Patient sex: M
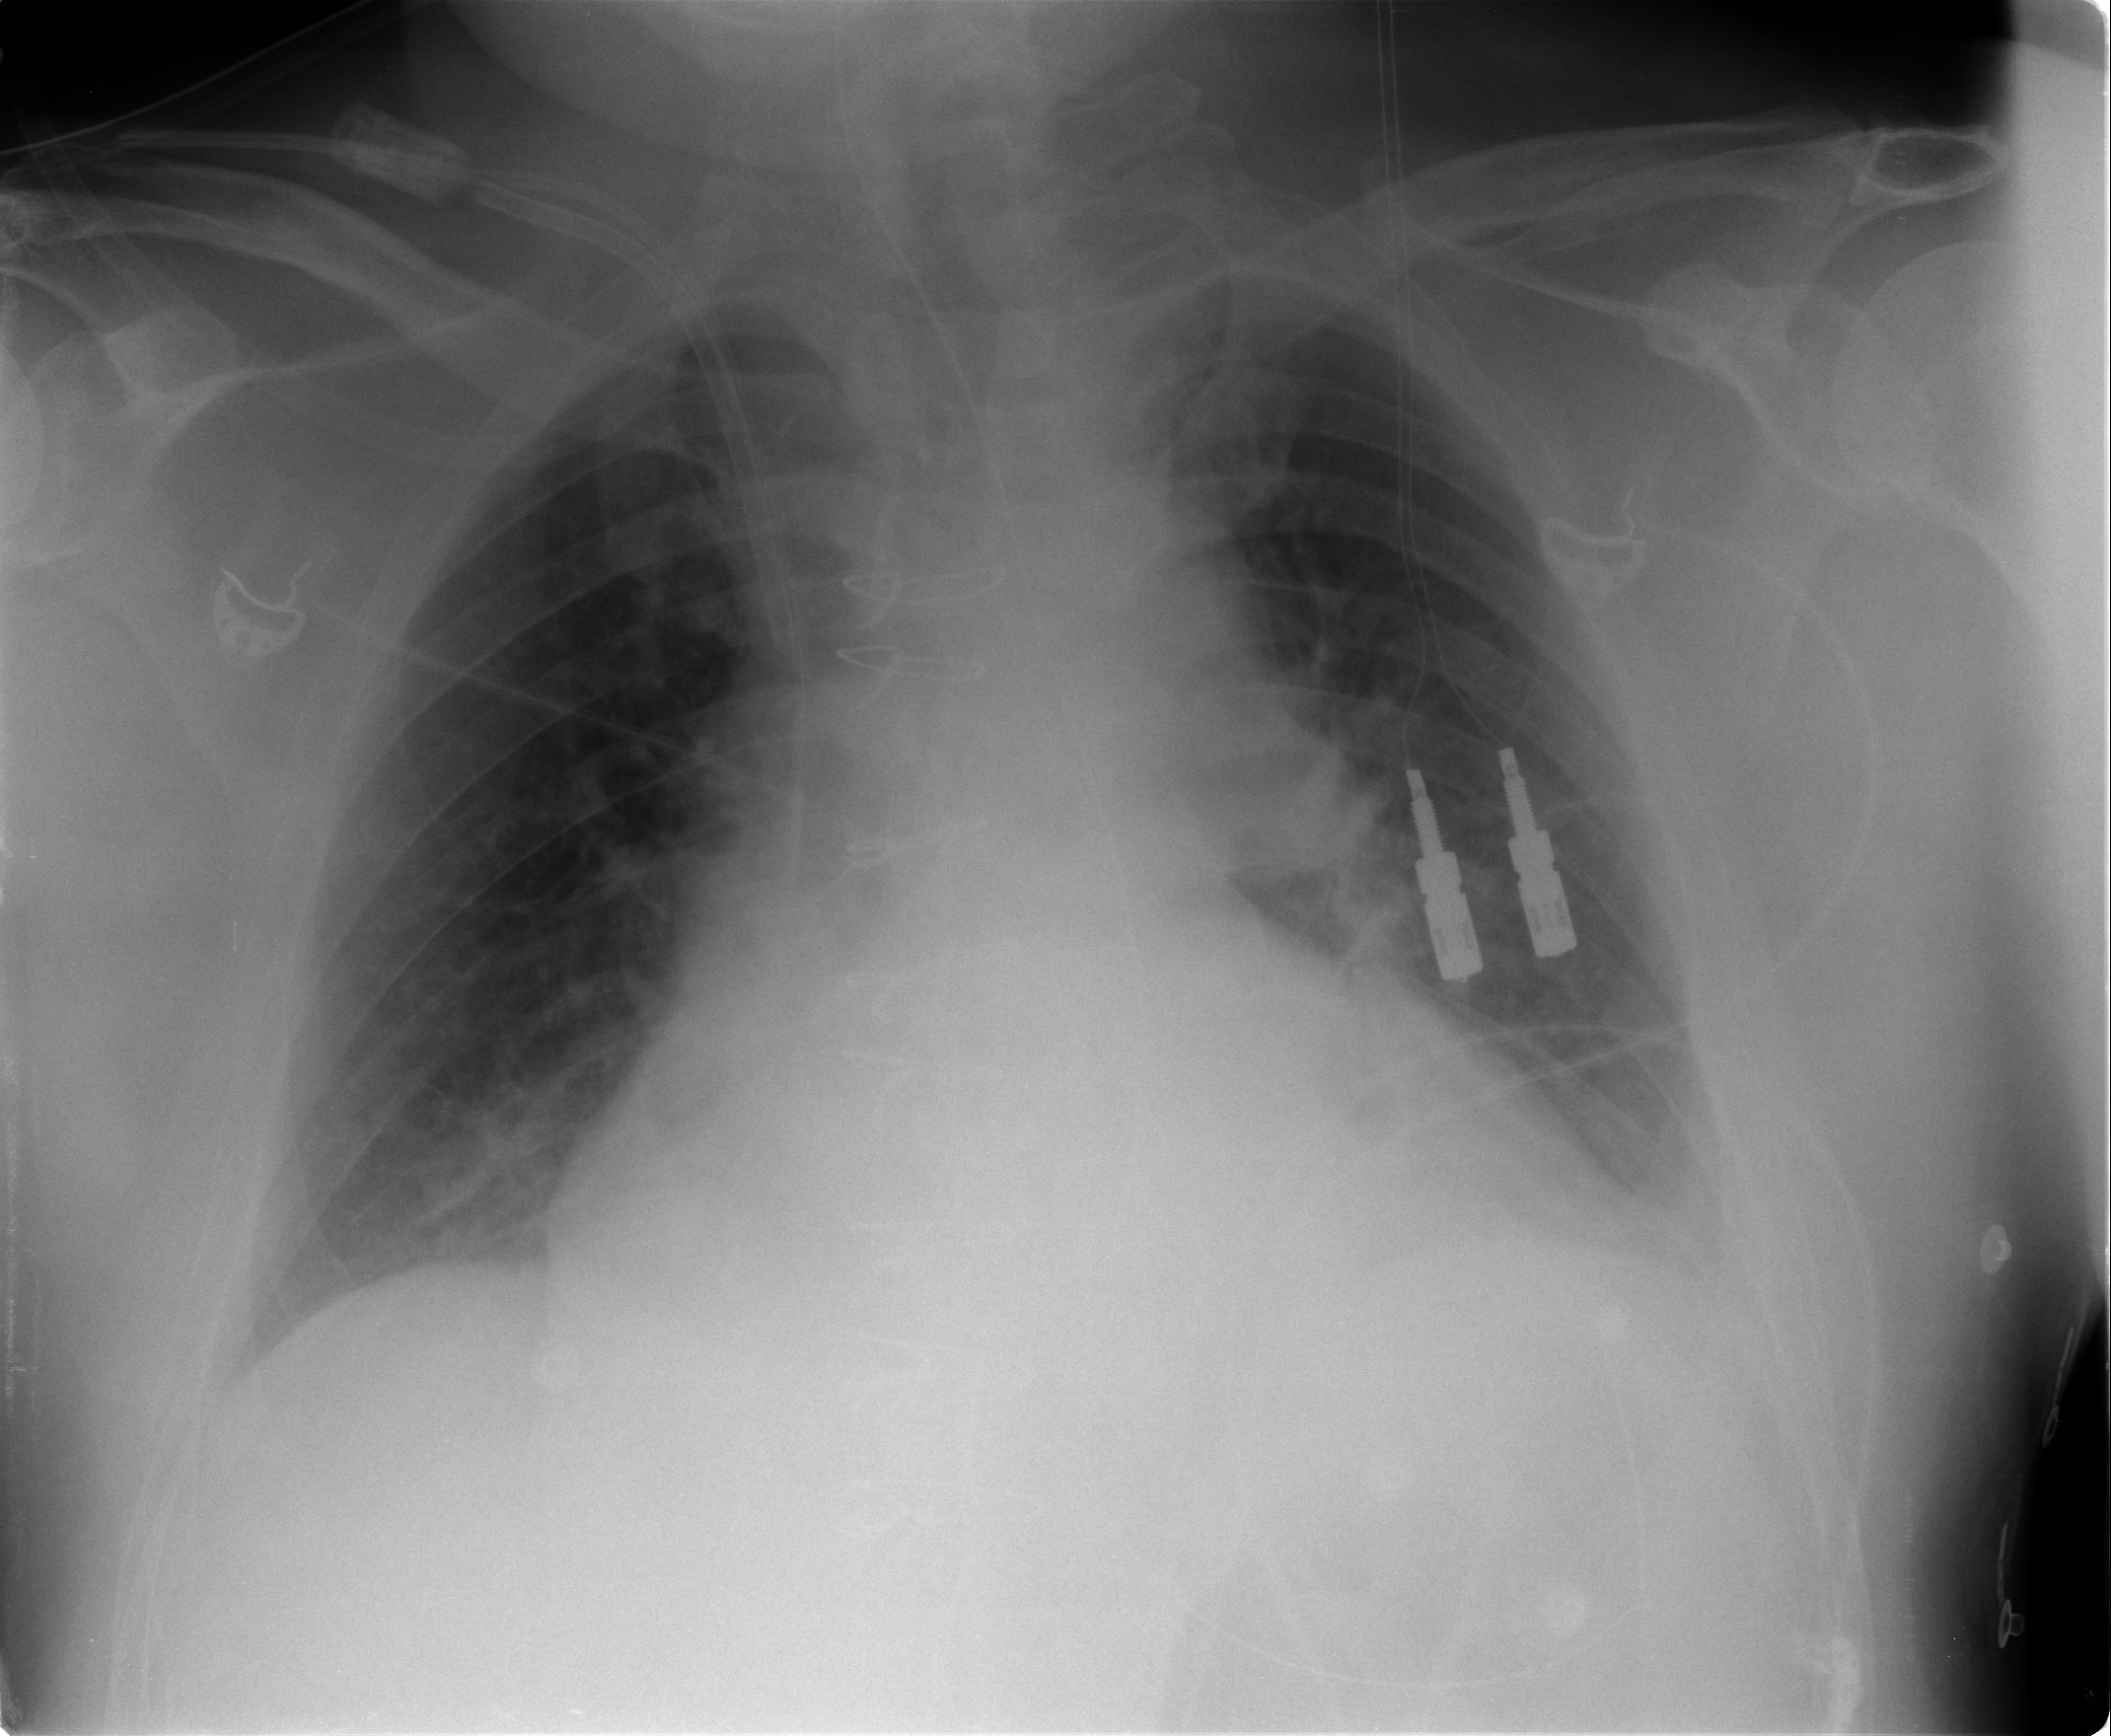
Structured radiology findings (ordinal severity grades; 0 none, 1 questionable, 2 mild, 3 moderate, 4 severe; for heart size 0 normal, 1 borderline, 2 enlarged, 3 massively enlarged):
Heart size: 3
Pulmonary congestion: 2
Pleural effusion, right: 0
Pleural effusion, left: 1
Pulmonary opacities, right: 0
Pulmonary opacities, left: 0
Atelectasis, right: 0
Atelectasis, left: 2